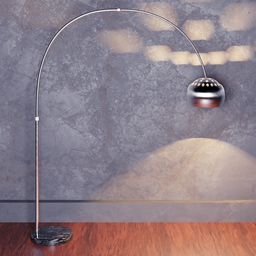
Label: lighting